Field crop: maize
Growth stage: 2
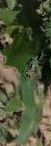
Species: maize